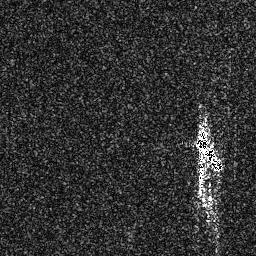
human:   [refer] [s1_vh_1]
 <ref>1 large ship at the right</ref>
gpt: <box>[[75, 46, 87, 67, 0]]</box>